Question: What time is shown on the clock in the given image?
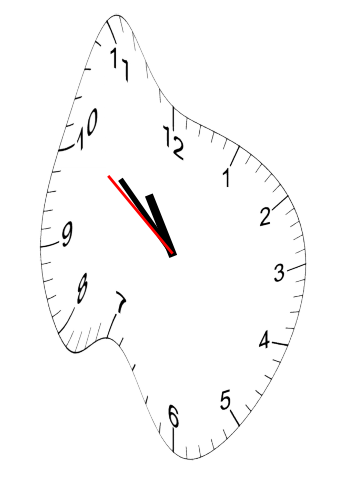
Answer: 10:51:51